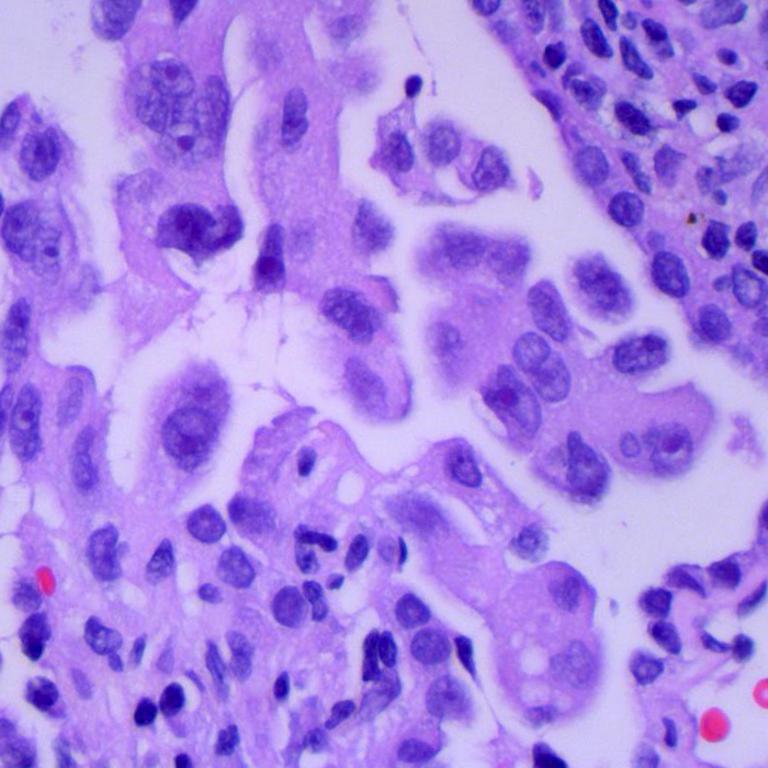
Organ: lung
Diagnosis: adenocarcinomas